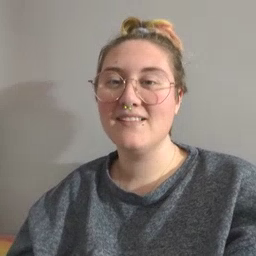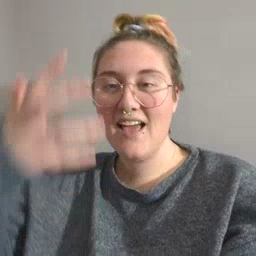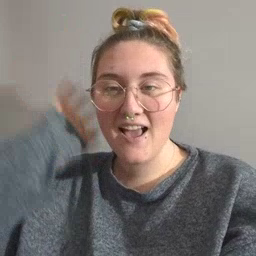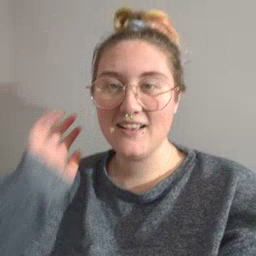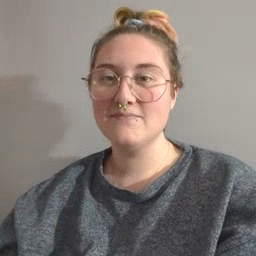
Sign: lion